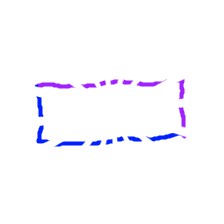
Shape: rectangle